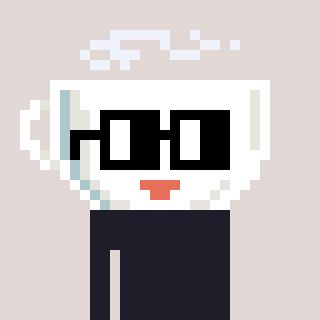
a pixel art character with square black glasses, a mug-shaped head and a green-colored body on a warm background